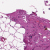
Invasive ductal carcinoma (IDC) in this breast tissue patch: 0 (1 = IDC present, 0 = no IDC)